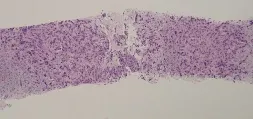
Histology of metastatic basal cell Carcinoma sample:medium The metastatic tumour extensively infiltrates the liver; several tumour cells have large pleomorphic nuclei (a). (Hematoxylin and eosin: ; x10.
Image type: pathology (h&e)